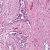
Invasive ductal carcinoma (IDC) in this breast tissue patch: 1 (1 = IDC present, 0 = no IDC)